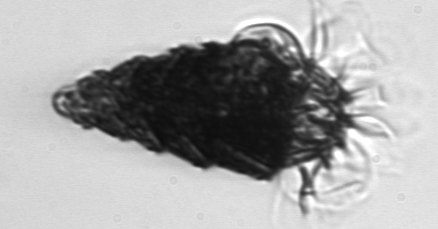
Label: Laboea_strobila